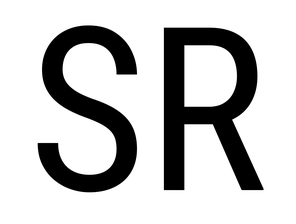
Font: Roboto_Condensed_Regular